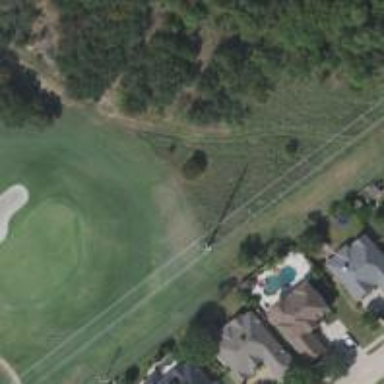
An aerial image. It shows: Power pole.